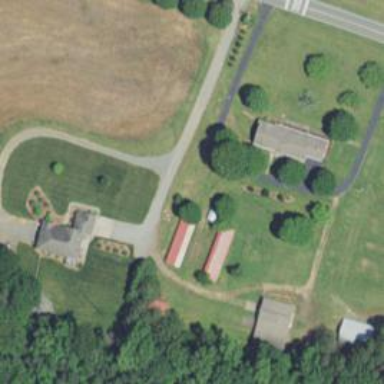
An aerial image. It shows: Driveway.